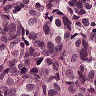
Metastatic tissue present: yes